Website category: phone
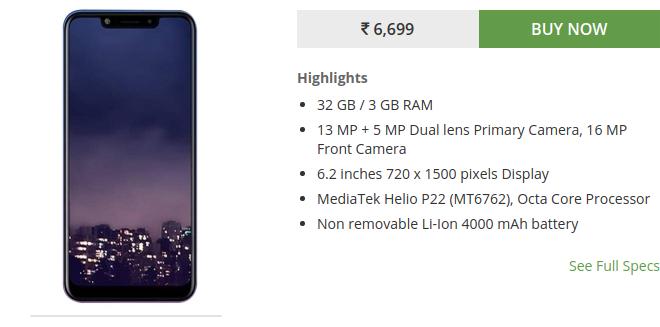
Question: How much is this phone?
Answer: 6,699

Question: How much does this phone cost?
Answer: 6,699

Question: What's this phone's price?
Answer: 6,699

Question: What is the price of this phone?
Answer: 6,699

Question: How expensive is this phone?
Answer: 6,699

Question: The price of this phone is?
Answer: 6,699

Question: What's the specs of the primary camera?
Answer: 13 MP + 5 MP Dual lens Primary Camera

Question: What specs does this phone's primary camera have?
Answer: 13 MP + 5 MP Dual lens Primary Camera

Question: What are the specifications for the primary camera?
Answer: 13 MP + 5 MP Dual lens Primary Camera

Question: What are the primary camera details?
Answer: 13 MP + 5 MP Dual lens Primary Camera

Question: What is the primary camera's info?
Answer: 13 MP + 5 MP Dual lens Primary Camera

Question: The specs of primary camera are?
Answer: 13 MP + 5 MP Dual lens Primary Camera

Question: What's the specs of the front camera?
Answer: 16 MP Front Camera

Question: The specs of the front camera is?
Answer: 16 MP Front Camera

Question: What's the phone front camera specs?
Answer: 16 MP Front Camera

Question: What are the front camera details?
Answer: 16 MP Front Camera

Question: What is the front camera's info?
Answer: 16 MP Front Camera

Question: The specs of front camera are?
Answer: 16 MP Front Camera

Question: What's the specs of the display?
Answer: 6.2 inches 720 x 1500 pixels Display

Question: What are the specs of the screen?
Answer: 6.2 inches 720 x 1500 pixels Display

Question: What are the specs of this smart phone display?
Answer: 6.2 inches 720 x 1500 pixels Display

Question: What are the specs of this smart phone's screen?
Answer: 6.2 inches 720 x 1500 pixels Display

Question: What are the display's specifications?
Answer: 6.2 inches 720 x 1500 pixels Display

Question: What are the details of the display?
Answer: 6.2 inches 720 x 1500 pixels Display

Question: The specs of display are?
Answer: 6.2 inches 720 x 1500 pixels Display

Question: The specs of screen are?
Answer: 6.2 inches 720 x 1500 pixels Display

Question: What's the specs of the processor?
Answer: MediaTek Helio P22 (MT6762), Octa Core Processor

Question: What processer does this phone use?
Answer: MediaTek Helio P22 (MT6762), Octa Core Processor

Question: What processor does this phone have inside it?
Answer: MediaTek Helio P22 (MT6762), Octa Core Processor

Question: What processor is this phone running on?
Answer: MediaTek Helio P22 (MT6762), Octa Core Processor

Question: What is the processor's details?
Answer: MediaTek Helio P22 (MT6762), Octa Core Processor

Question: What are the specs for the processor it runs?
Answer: MediaTek Helio P22 (MT6762), Octa Core Processor

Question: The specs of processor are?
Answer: MediaTek Helio P22 (MT6762), Octa Core Processor

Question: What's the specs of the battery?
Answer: Non removable Li-Ion 4000 mAh battery

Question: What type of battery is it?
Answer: Non removable Li-Ion 4000 mAh battery

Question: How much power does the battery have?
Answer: Non removable Li-Ion 4000 mAh battery

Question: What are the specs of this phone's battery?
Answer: Non removable Li-Ion 4000 mAh battery

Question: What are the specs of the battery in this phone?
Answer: Non removable Li-Ion 4000 mAh battery

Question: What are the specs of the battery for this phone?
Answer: Non removable Li-Ion 4000 mAh battery

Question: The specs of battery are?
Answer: Non removable Li-Ion 4000 mAh battery